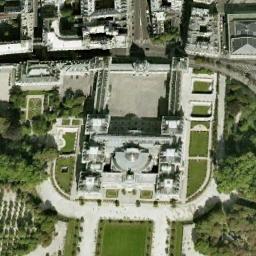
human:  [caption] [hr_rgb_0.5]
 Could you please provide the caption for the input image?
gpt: The palace is on the grass surrounded by buildings and trees .

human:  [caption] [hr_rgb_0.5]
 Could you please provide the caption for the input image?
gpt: The white palace has some towers and green areas .

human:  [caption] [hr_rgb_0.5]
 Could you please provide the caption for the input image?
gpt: There are several trees near the palace .

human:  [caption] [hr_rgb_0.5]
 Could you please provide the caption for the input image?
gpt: The roofs of palaces are all black, And the whole looks like a rectangle .

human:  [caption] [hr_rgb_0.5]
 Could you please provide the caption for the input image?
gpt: There are some green trees and lawns beside the palace .